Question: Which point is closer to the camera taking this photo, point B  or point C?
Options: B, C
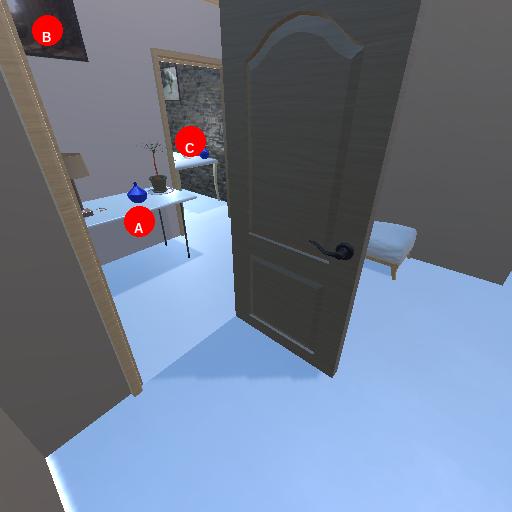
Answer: B